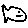
Label: fish